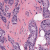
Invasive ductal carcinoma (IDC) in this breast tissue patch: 1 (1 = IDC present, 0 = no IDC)